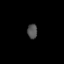
Tissue: prostate
Cell type: Fibroblasts
Senescence score: 0.2636
Nuclear area (px): 141
Mean DAPI intensity: 82.411